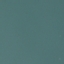
Land use / land cover: SeaLake